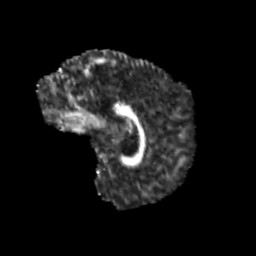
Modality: FA
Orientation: sagittal
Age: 11
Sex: male
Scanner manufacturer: siemens
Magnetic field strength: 3 T
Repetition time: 3.8 s
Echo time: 0.07 s